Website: home-depot
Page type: customer-info-address
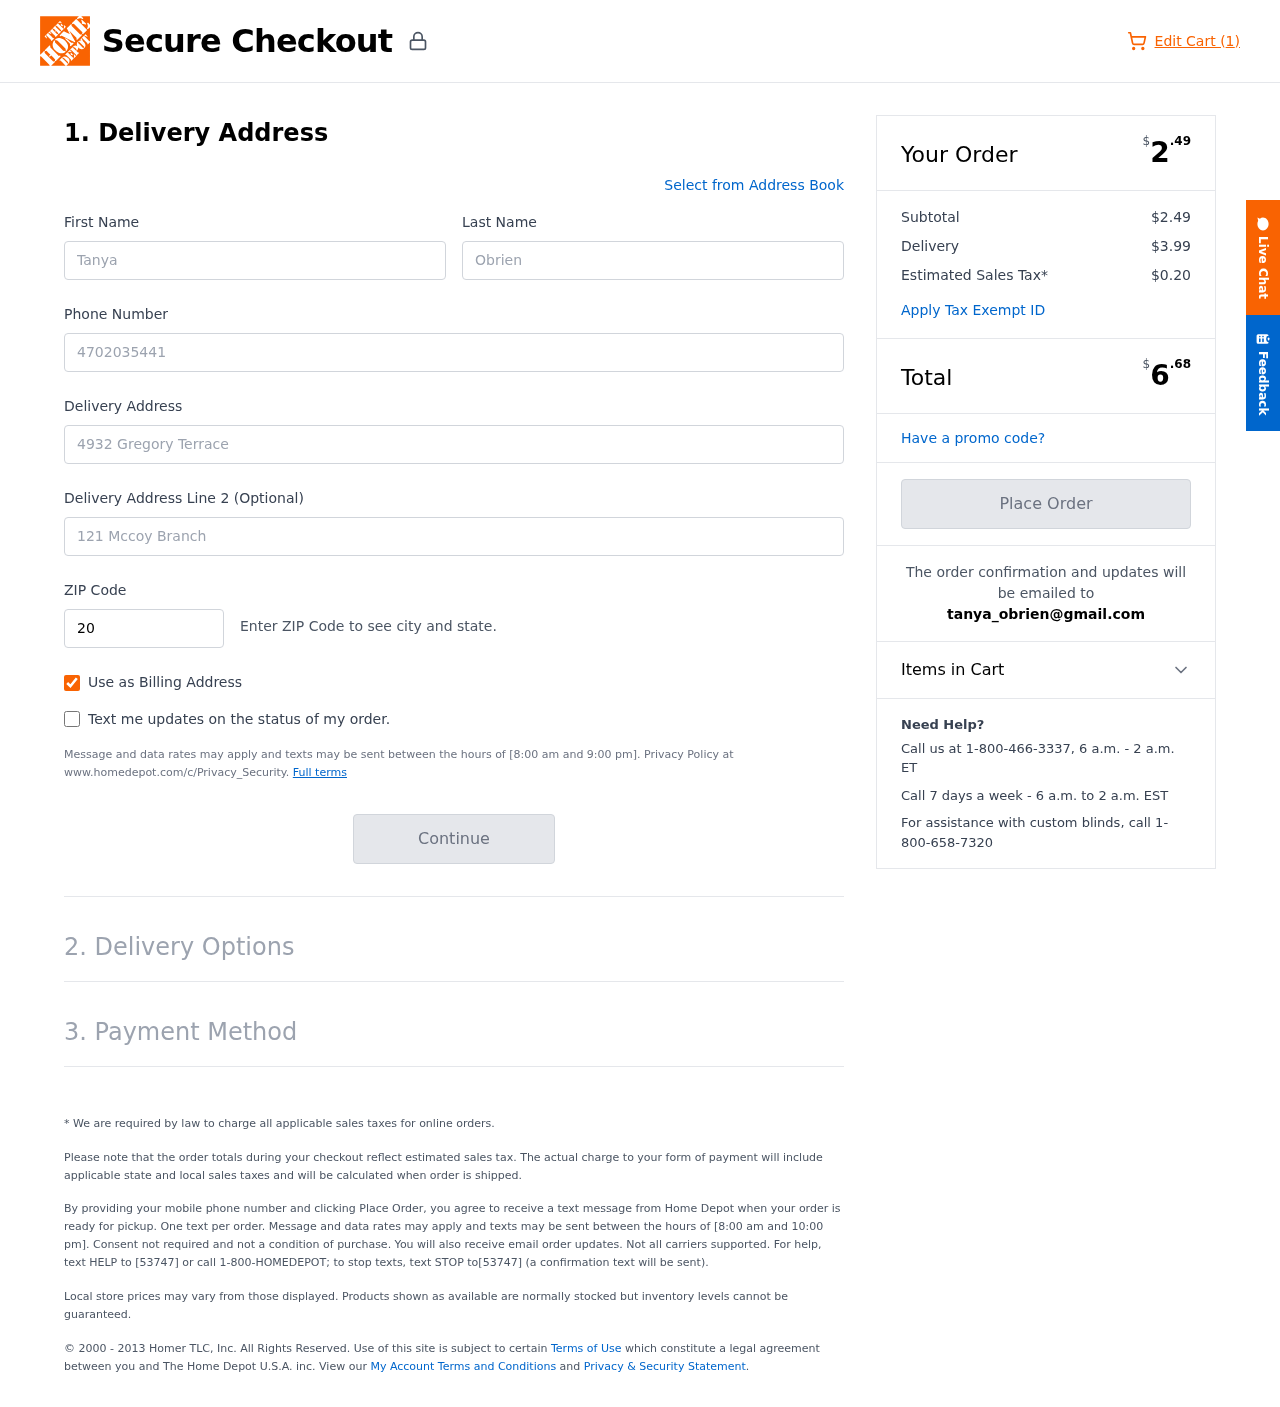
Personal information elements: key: PII_EMAIL
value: tanya_obrien@gmail.com
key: PII_FIRSTNAME
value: Tanya
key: PII_LASTNAME
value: Obrien
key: PII_PHONE
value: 4702035441
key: PII_POSTCODE
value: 20167
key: PII_STREET
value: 4932 Gregory Terrace
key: PII_STREET2
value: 121 Mccoy Branch
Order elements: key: ORDER_NUM_ITEMS
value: Edit Cart (1)
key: ORDER_SUBTOTAL_HEADER
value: $2.49
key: ORDER_SUBTOTAL
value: $2.49
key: ORDER_SHIPPING_COST
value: $3.99
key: ORDER_TAX
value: $0.20
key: ORDER_TOTAL2
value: $6.68